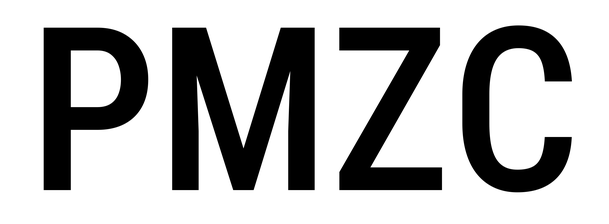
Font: Roboto_Condensed_Medium